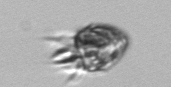
Label: Ciliophora